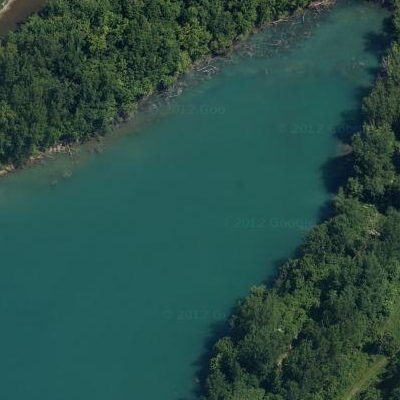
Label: RiverLake